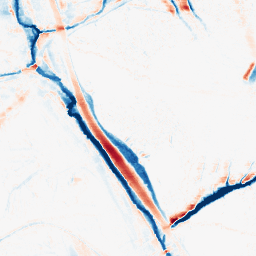
Category: morphological
Decomposition family: morphological_ellipse
Decomposition parameters: operation: average
width: 10
height: 20
Upsampling method: sinc_blackman
Upsampling parameters: scale: 2
kernel_size: 8
Upsampling scale: 2